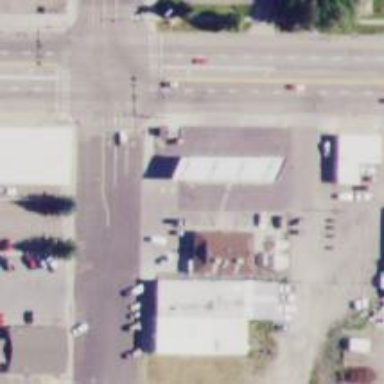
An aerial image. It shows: Convenience shop.